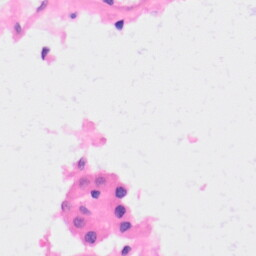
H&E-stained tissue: Kidney